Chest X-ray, PA view. Patient: 41 years old, sex F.
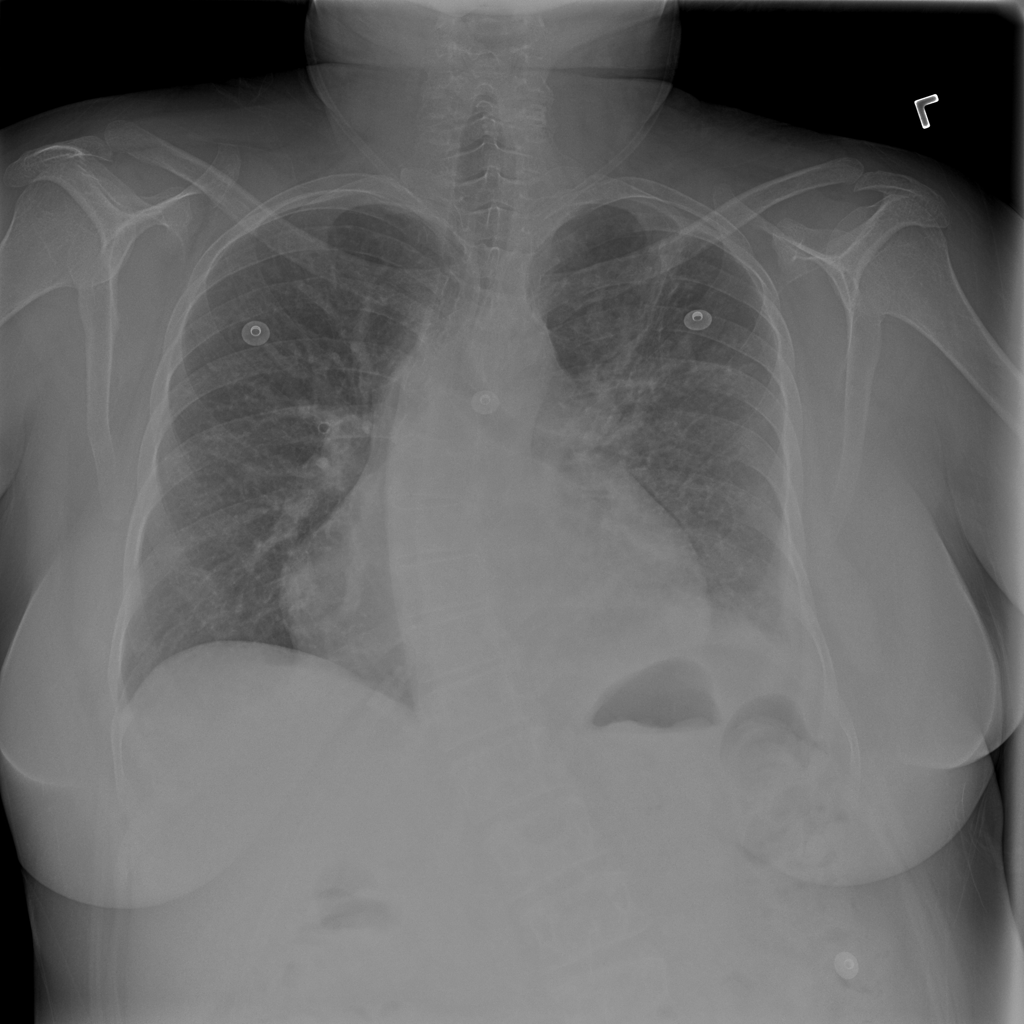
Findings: Effusion